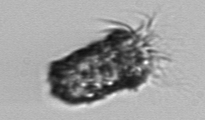
Label: Tintinnopsis